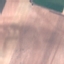
Land use / land cover: AnnualCrop